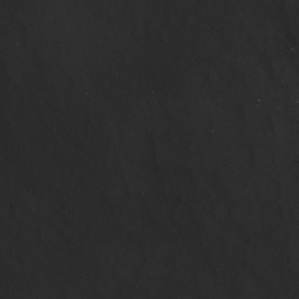
Label: non_frost